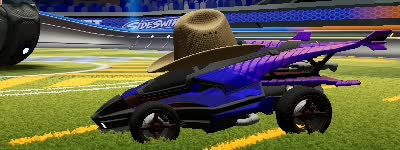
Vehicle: aftershock